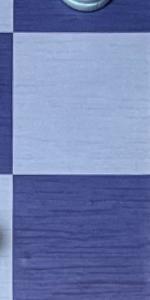
Label: Empty